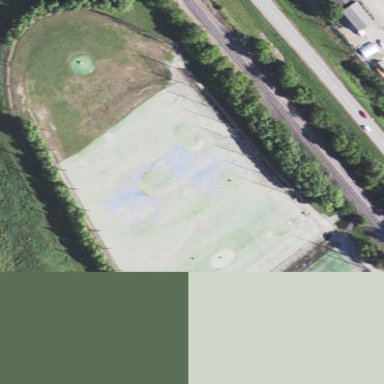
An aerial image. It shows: Grassy area used as driving range for golf.